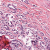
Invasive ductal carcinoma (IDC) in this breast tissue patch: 1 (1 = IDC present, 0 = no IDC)